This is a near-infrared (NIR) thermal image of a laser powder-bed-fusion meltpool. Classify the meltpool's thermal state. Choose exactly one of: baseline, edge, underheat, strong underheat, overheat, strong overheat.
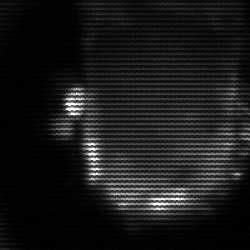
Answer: baseline